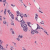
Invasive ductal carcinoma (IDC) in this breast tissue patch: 1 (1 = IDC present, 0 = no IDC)